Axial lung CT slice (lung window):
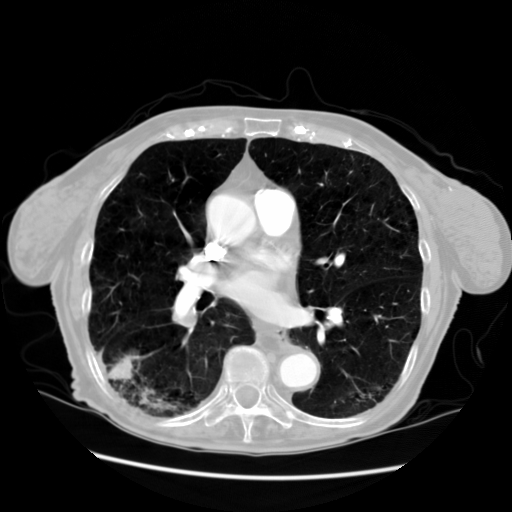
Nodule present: no